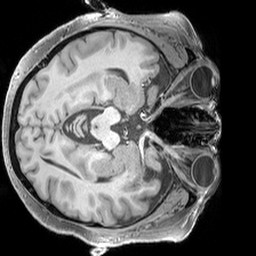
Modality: T1w
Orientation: axial
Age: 66
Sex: female
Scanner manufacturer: siemens
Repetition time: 2.3 s
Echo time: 0.00226 s